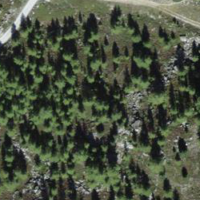
EUNIS habitat code: 26
Species observed at this site:
Empetrum nigrum